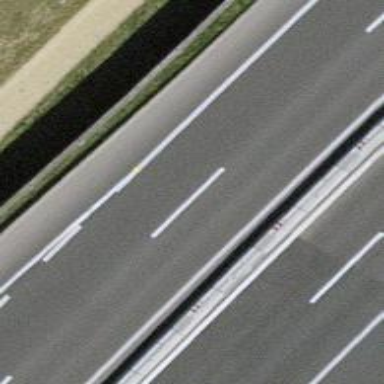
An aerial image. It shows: Motorway.